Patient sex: M
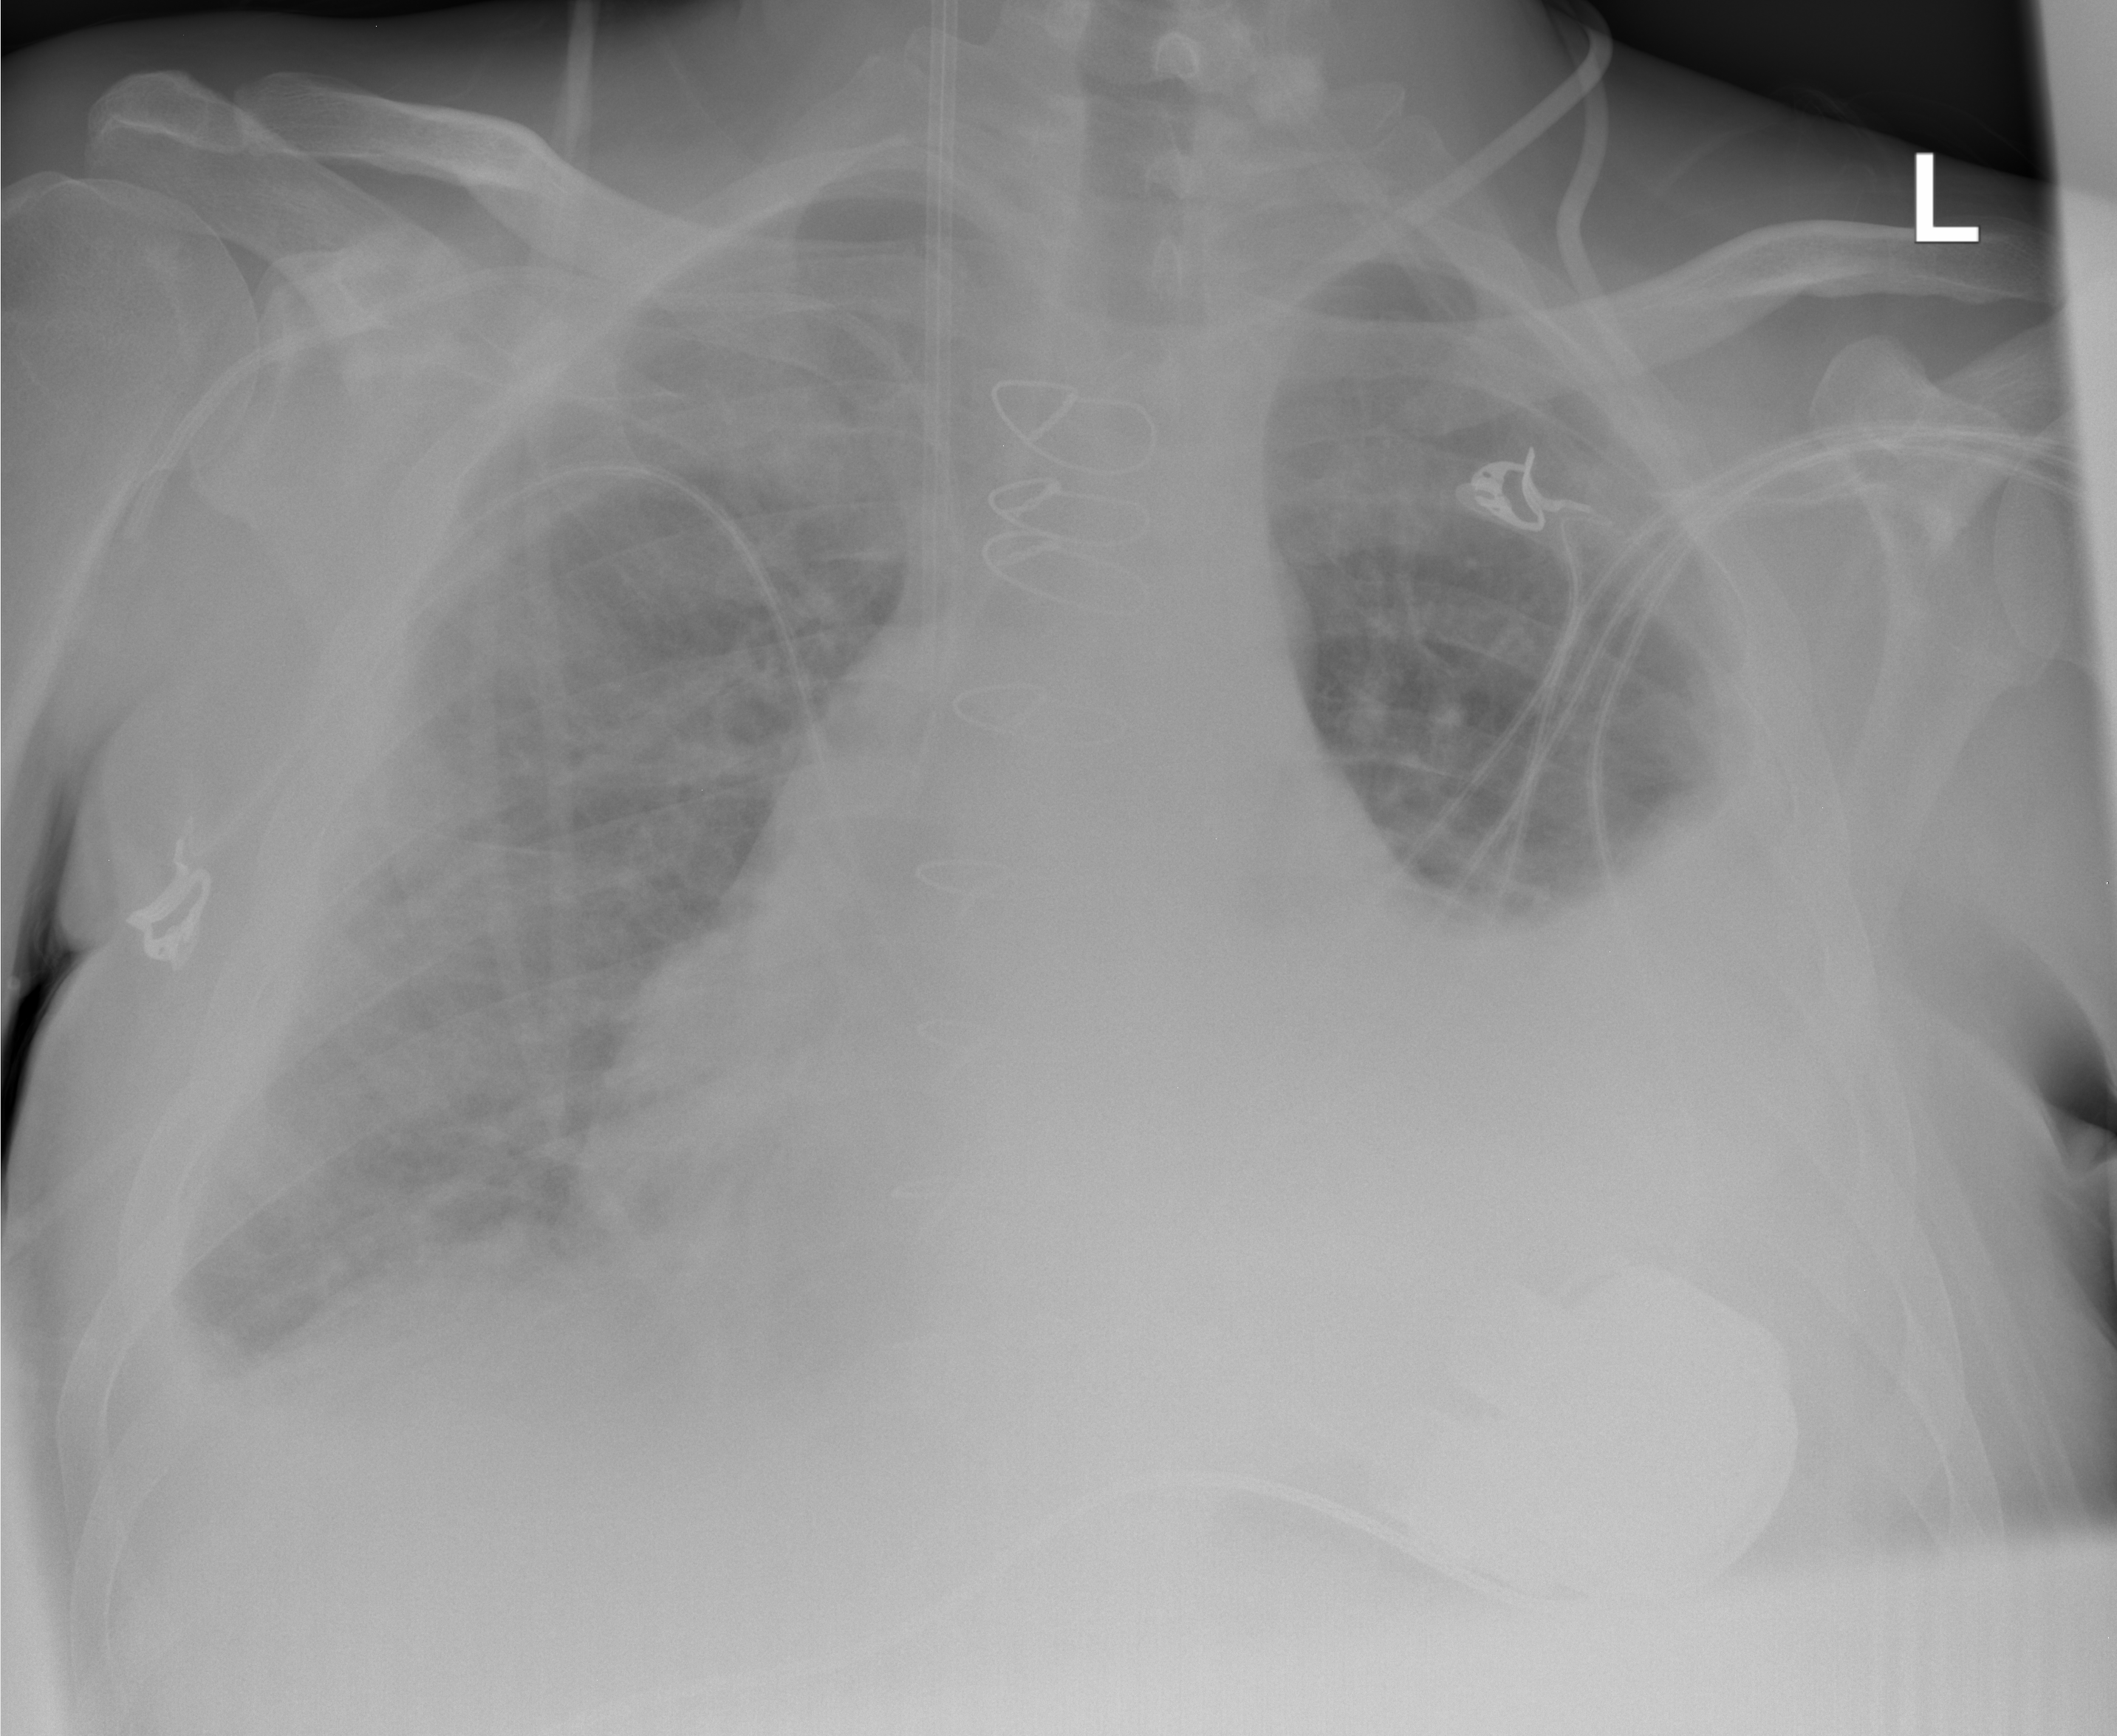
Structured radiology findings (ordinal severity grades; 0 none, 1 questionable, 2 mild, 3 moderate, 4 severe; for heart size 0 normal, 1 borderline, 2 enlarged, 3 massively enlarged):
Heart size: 3
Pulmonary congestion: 2
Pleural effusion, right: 2
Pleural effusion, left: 3
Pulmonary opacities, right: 2
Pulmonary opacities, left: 2
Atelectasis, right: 2
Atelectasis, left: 3